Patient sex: M
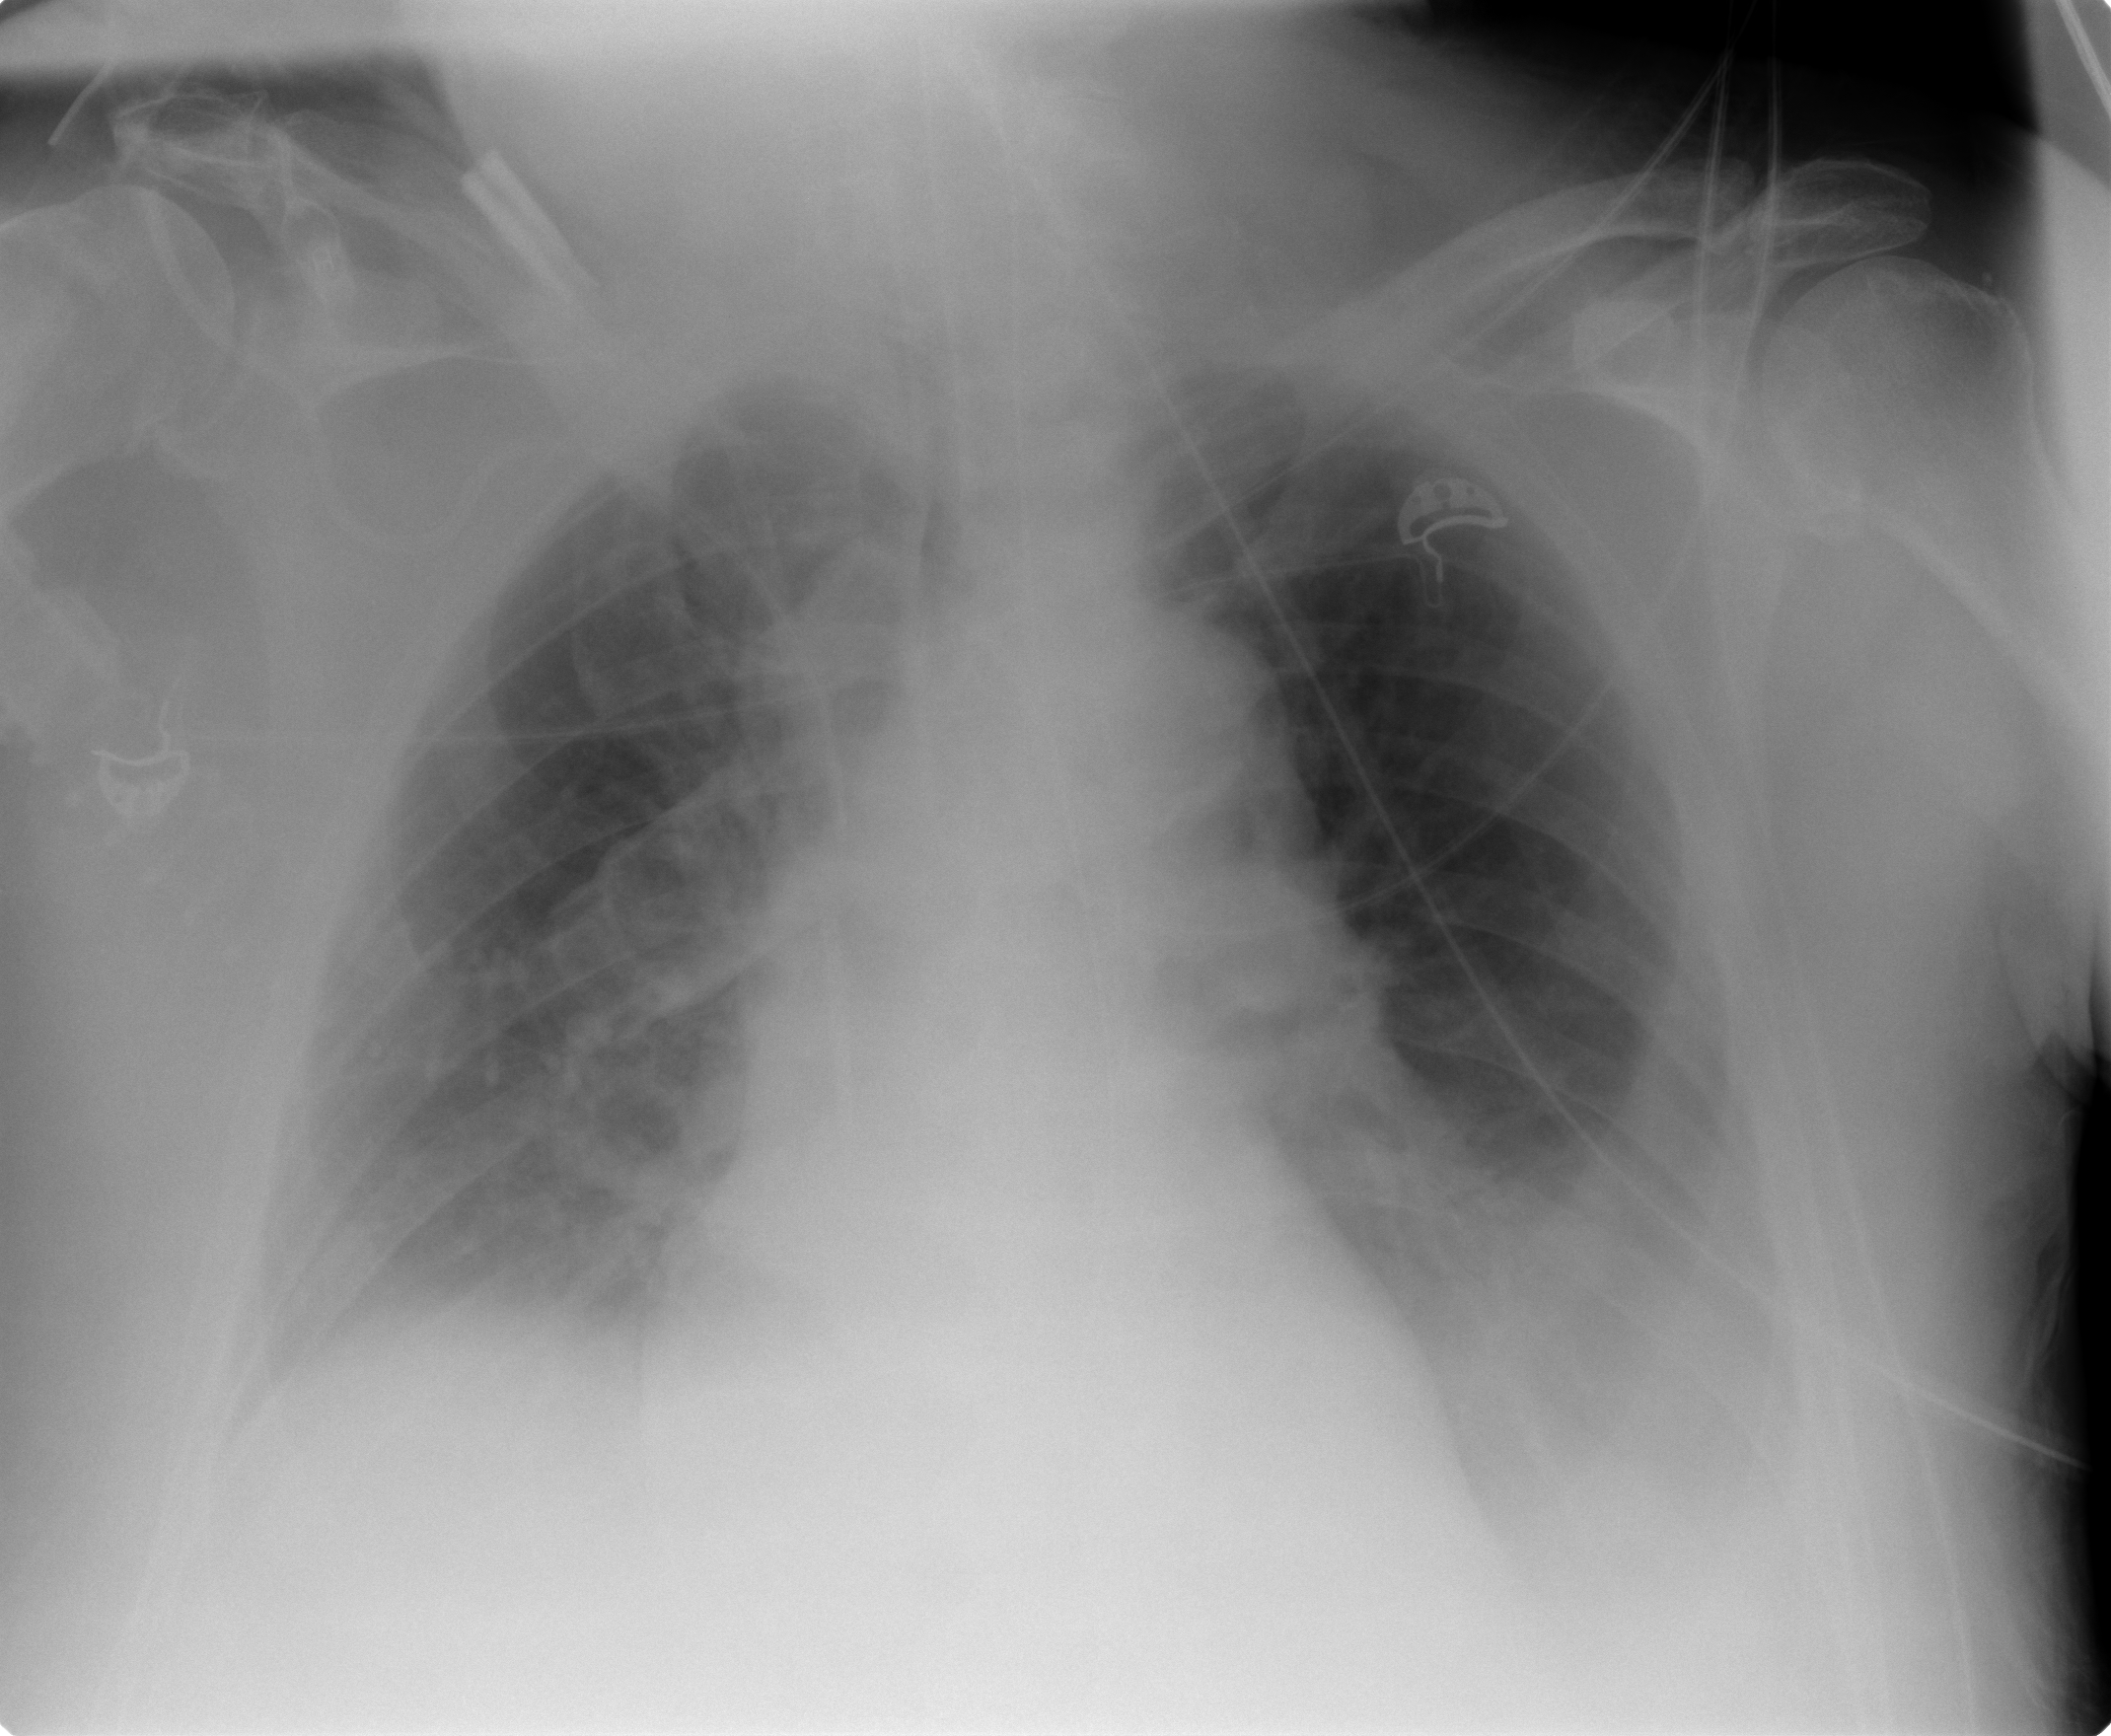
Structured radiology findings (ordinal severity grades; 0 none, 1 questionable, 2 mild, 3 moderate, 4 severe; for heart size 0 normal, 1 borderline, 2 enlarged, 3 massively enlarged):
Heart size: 0
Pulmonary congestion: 2
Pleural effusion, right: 1
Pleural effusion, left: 2
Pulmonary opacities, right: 0
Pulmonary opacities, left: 0
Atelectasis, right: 2
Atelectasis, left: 2